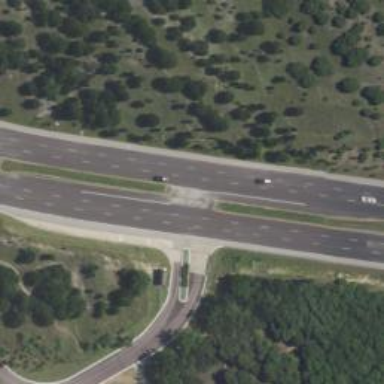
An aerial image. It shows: Secondary link road.